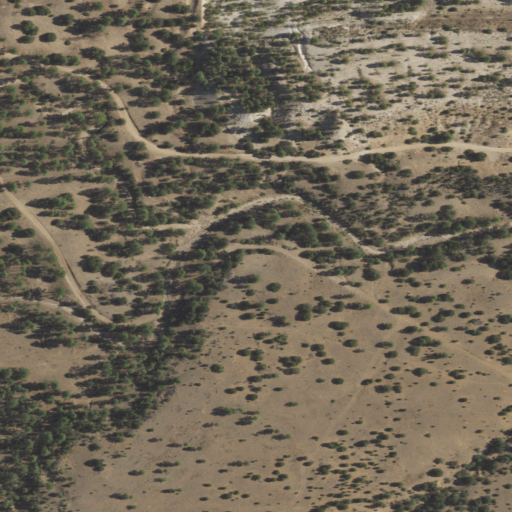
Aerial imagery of valley in New Mexico named Corral Canyon containing shrub and evergreen forest